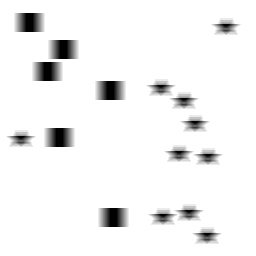
Squares: 6
Triangles: 0
Stars: 10
Total shapes: 16